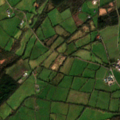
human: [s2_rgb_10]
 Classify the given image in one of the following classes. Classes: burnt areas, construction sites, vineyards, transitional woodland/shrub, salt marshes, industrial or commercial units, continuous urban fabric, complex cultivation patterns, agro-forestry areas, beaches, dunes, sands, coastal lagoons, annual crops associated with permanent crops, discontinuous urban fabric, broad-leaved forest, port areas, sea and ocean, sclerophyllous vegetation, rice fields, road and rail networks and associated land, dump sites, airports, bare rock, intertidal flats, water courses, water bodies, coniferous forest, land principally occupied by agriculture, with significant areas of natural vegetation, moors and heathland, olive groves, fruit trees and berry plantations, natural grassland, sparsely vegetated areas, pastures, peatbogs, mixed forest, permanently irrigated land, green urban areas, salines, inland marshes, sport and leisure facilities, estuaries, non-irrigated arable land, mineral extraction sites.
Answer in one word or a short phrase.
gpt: pastures, land principally occupied by agriculture, with significant areas of natural vegetation, broad-leaved forest, coniferous forest